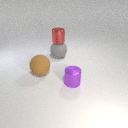
large gray rubber sphere behind small purple metal cylinder